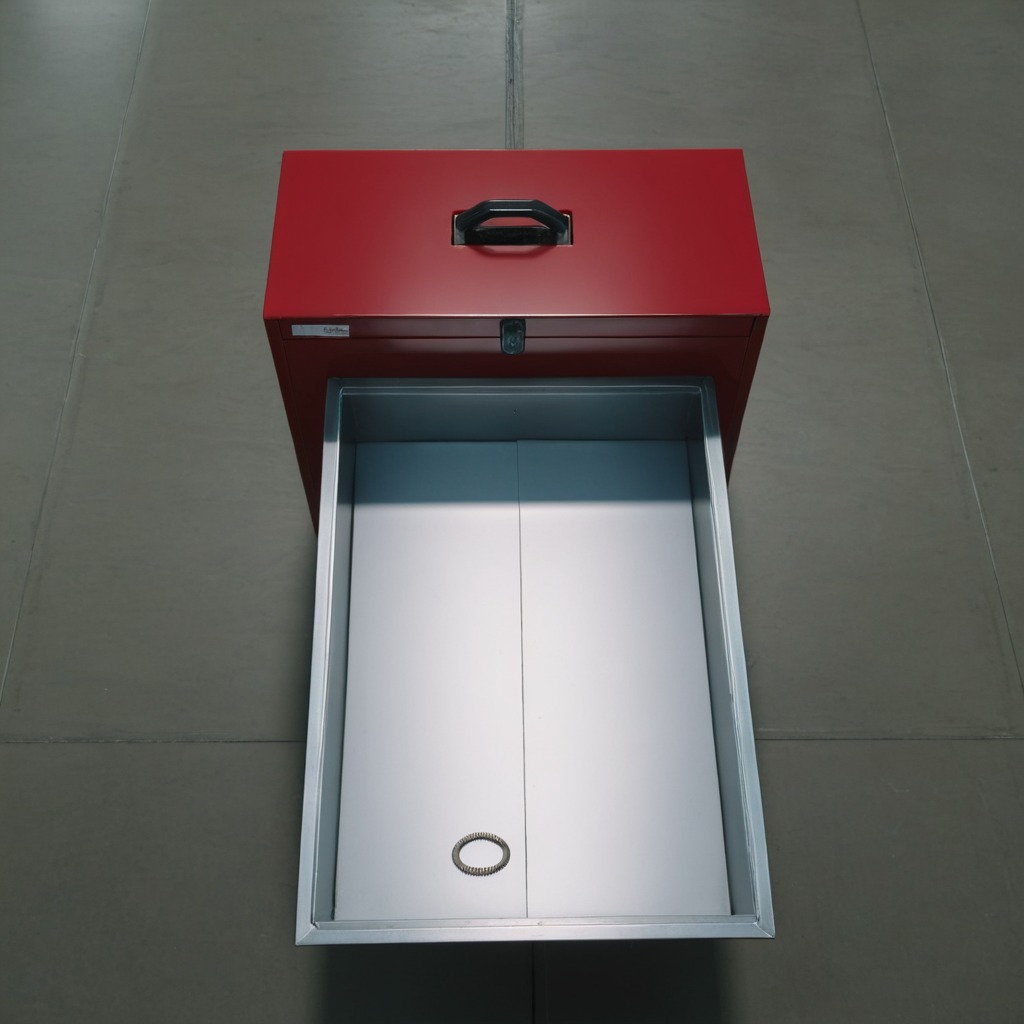
A flat metal washer is lying on the toolbox surface in an airplane hangar workshop.